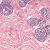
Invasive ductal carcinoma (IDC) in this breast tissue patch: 0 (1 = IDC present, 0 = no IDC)